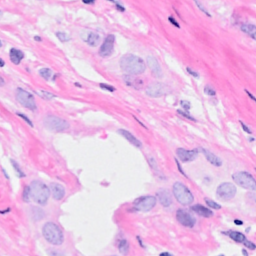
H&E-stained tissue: Breast